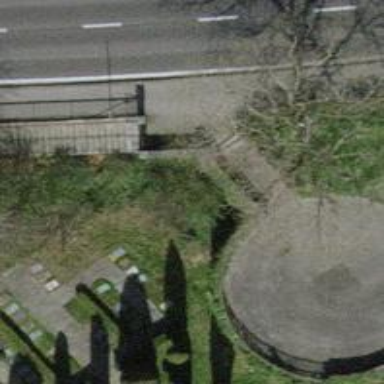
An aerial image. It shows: Steps made of paving stones.